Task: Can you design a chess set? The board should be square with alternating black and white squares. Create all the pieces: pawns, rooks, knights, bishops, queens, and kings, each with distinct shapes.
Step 1890:
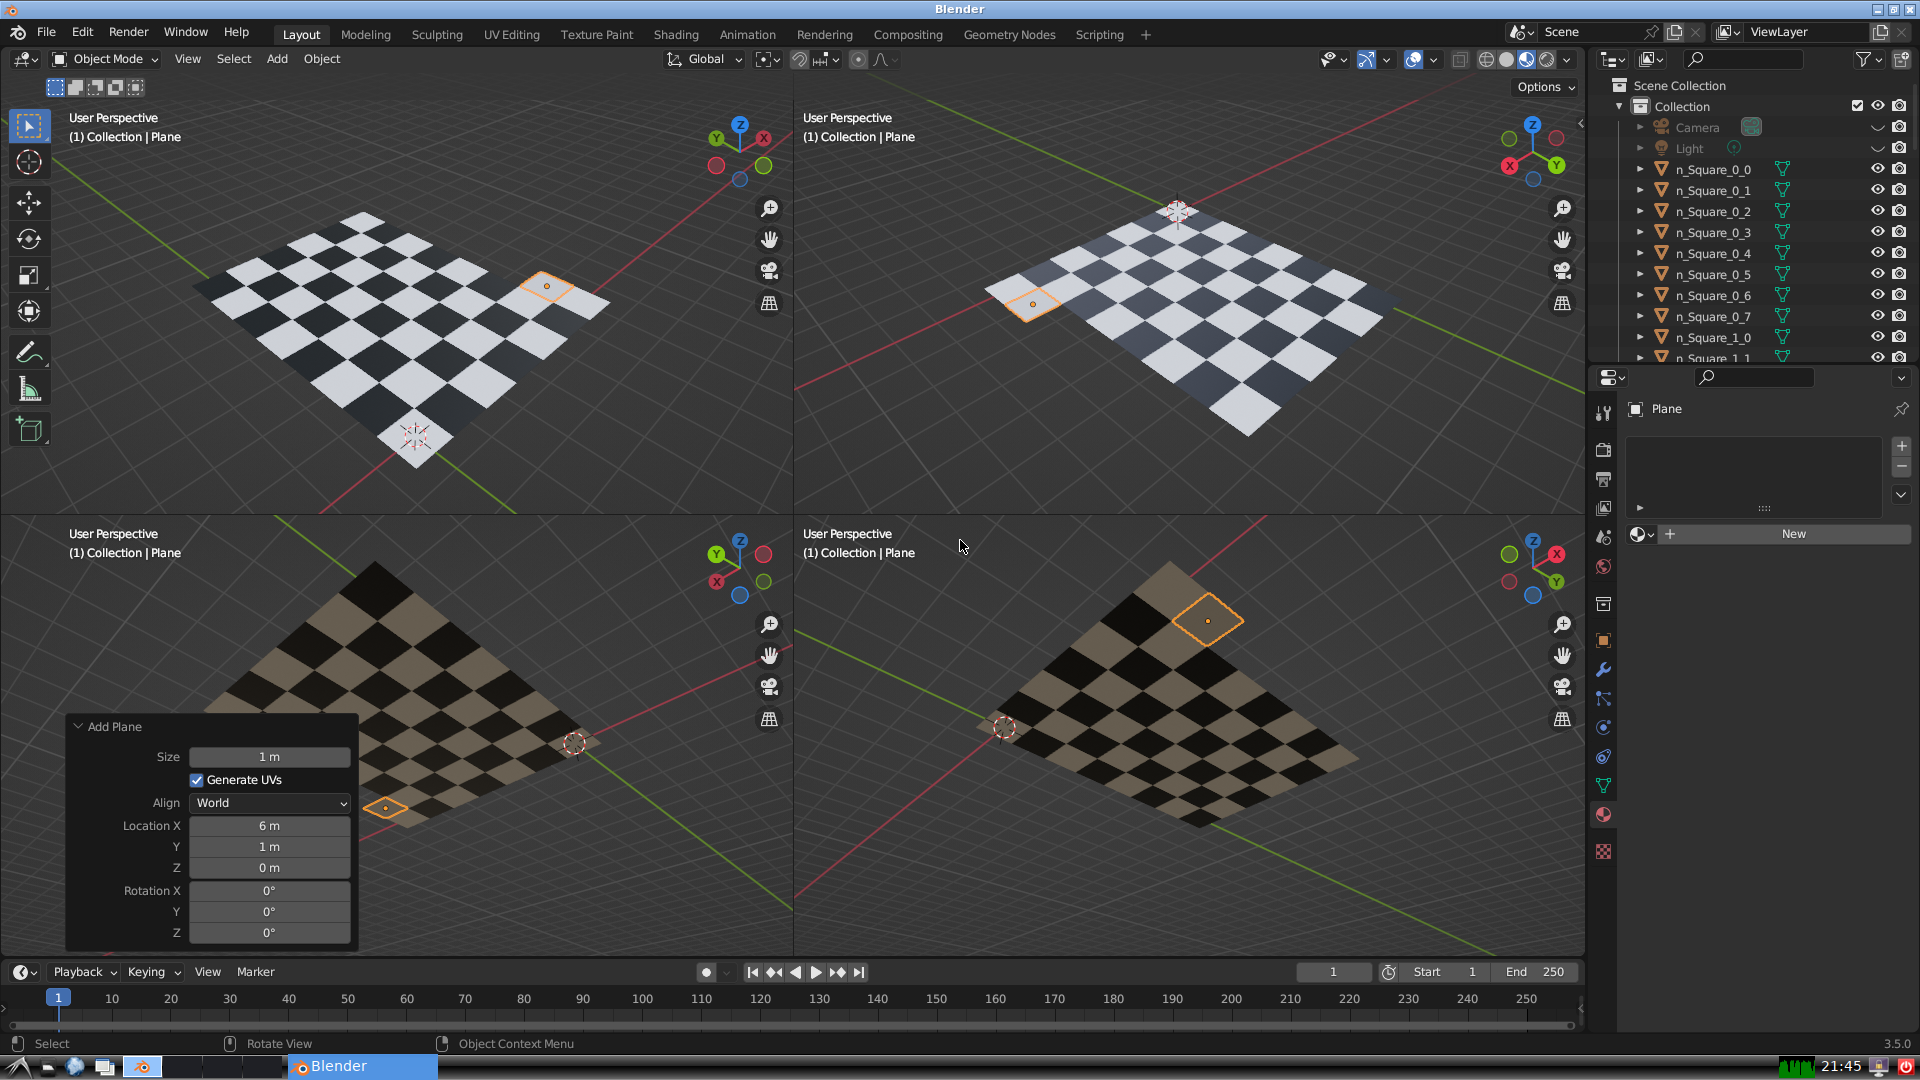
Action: {"key_press": ['Ctrl, Home']}